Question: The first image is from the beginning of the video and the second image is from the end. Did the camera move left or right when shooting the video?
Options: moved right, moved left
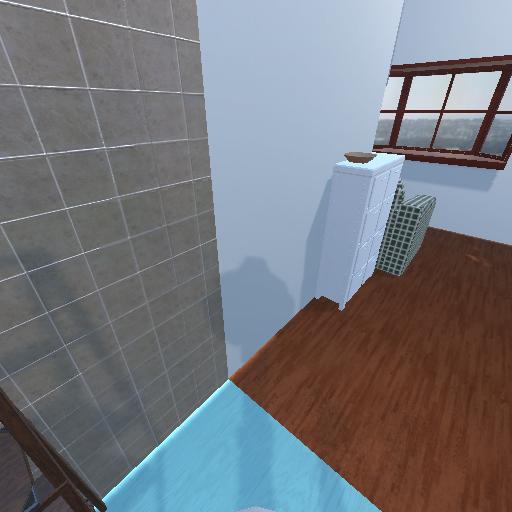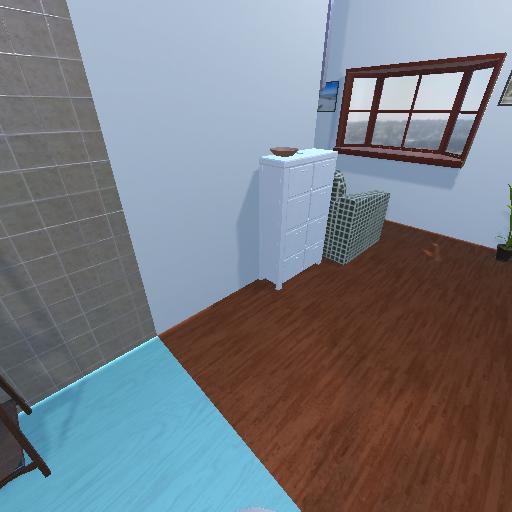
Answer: moved right